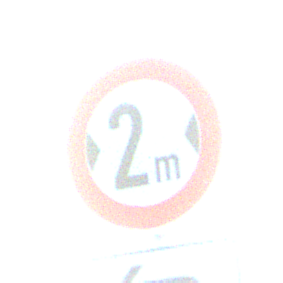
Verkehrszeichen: TatsaechlicheBreite2
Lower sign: RichtungsangabeDurchPfeile2
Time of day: MorningAfternoon
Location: Outdoor (Nature)
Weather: Clear
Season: NotSpecified
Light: Natural